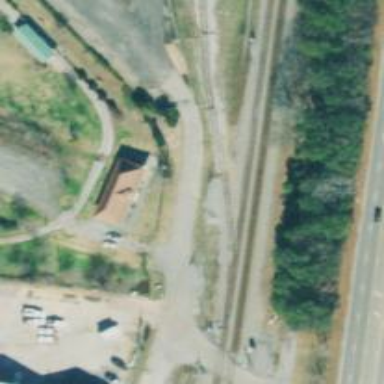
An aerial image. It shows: Abandoned railway spur.